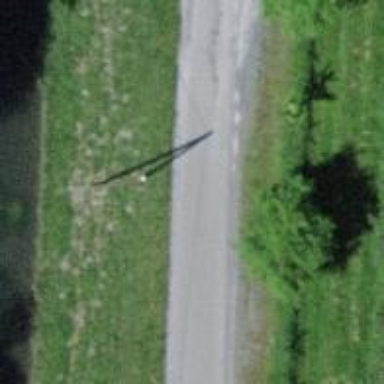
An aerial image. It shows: Power pole.